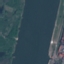
Land use / land cover class: River